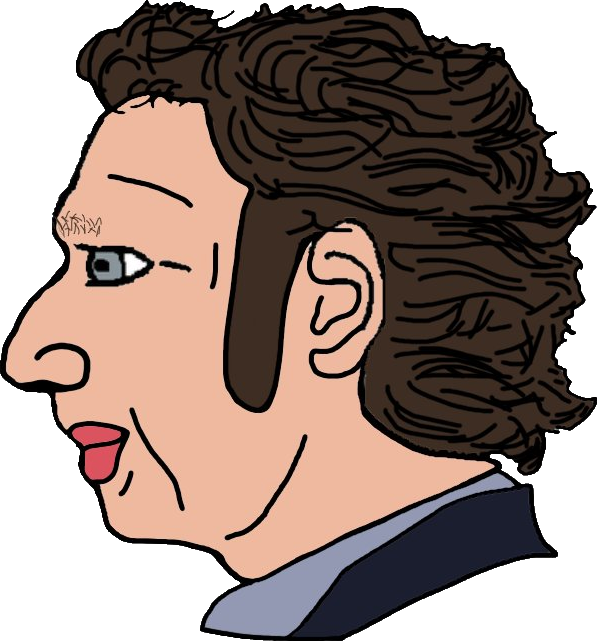
Label: 4_Yes_Chad